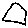
Label: triangle